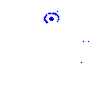
Particle: kaon